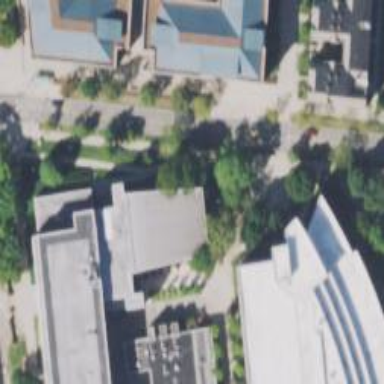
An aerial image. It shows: University building.